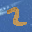
Label: 2